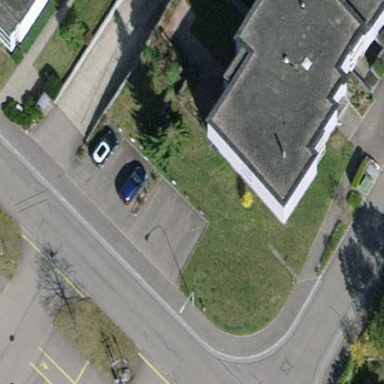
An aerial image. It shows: Building with flat roof.